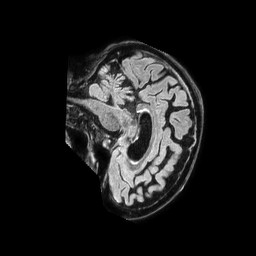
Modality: FLAIR
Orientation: sagittal
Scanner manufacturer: philips
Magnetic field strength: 1.5 T
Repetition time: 4.8 s
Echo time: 0.3582 s